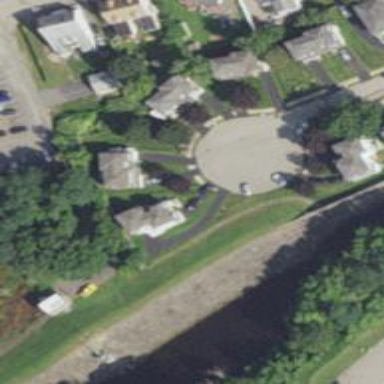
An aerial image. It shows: Turning circle on the road.